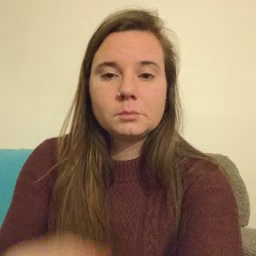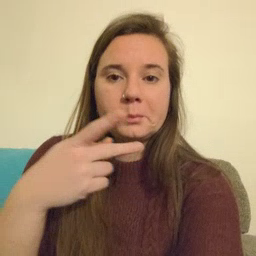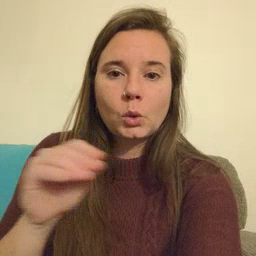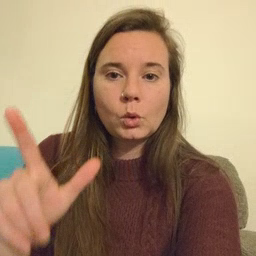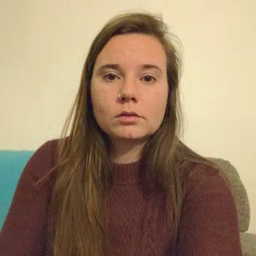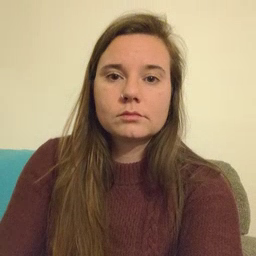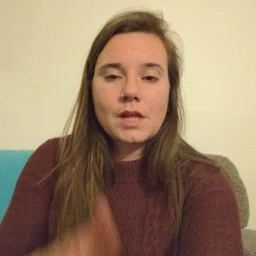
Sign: pool